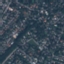
Land use / land cover class: Residential